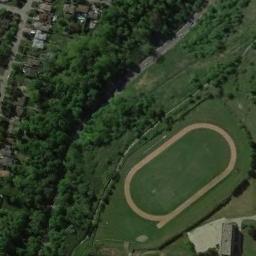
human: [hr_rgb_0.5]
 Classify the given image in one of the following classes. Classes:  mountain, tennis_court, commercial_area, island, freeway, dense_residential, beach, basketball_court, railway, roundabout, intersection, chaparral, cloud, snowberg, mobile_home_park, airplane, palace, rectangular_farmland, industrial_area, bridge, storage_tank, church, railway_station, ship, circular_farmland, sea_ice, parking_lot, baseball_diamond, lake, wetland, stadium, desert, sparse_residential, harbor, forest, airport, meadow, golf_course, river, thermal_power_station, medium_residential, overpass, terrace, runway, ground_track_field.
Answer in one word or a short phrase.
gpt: ground_track_field